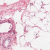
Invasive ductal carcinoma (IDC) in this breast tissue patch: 0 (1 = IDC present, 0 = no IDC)